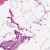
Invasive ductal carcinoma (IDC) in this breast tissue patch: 0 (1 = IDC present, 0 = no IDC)